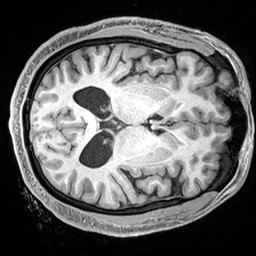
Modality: T1w
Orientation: axial
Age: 36
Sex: male
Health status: healthy
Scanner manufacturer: siemens
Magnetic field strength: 3 T
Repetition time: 2.4 s
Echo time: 0.00217 s